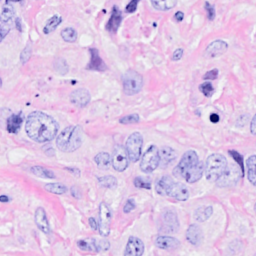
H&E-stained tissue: Breast